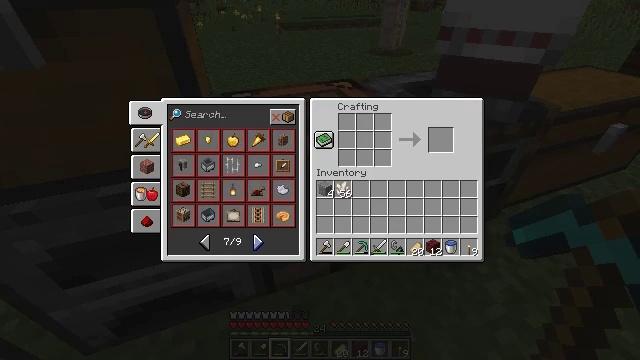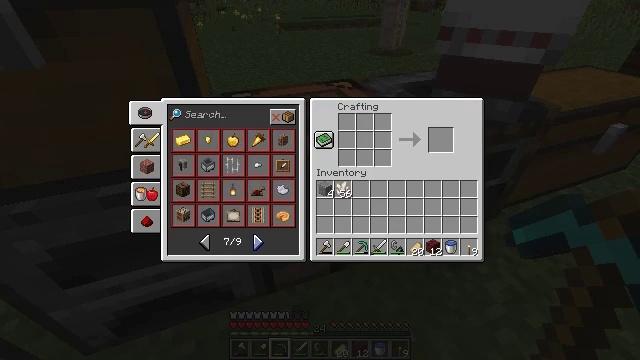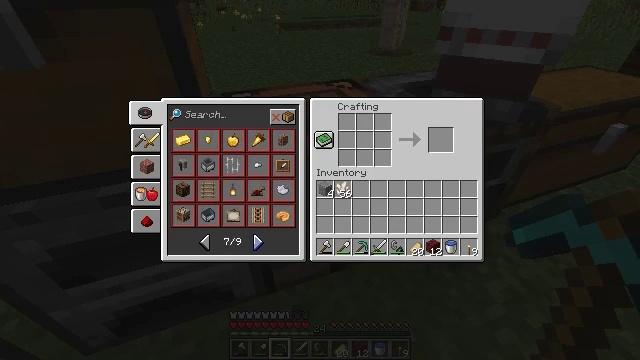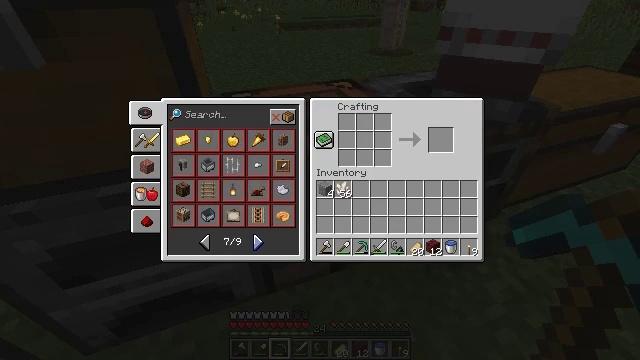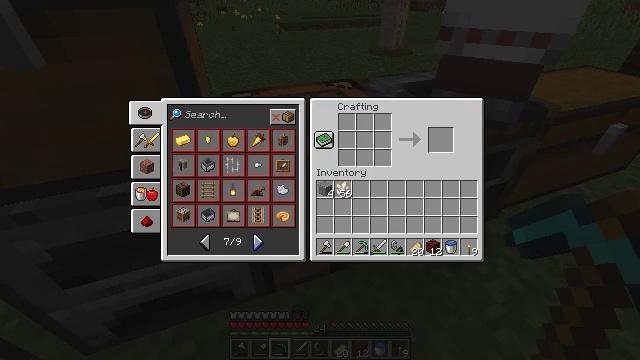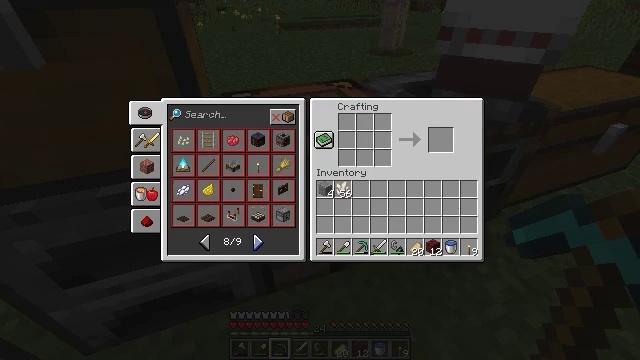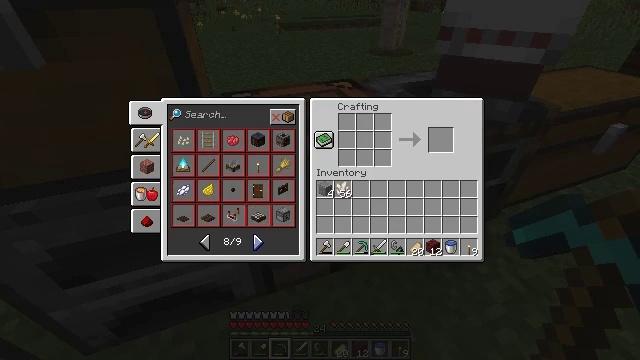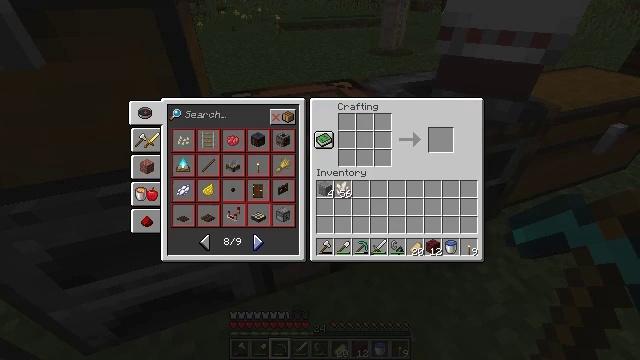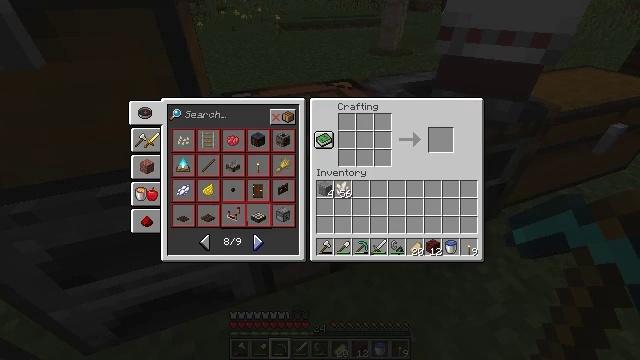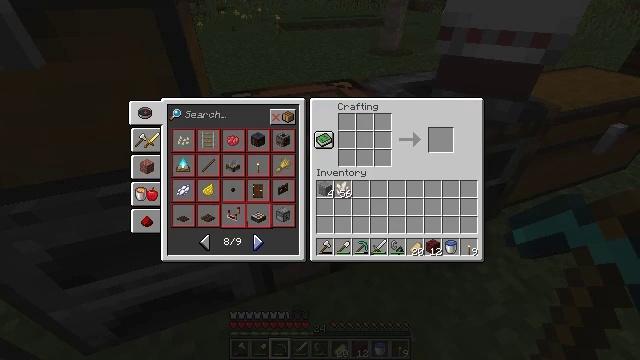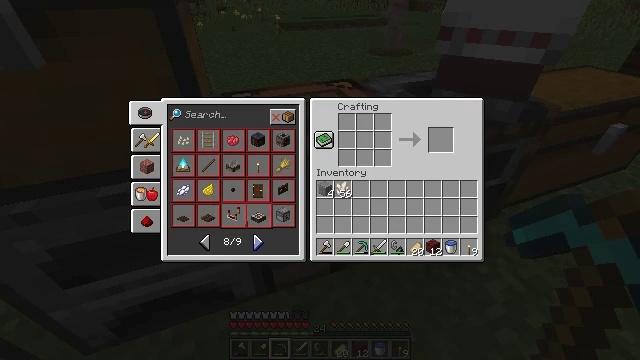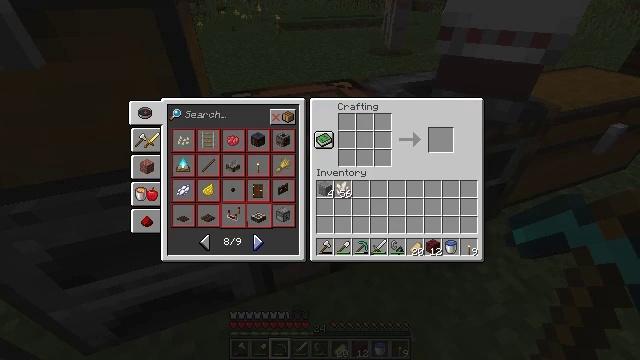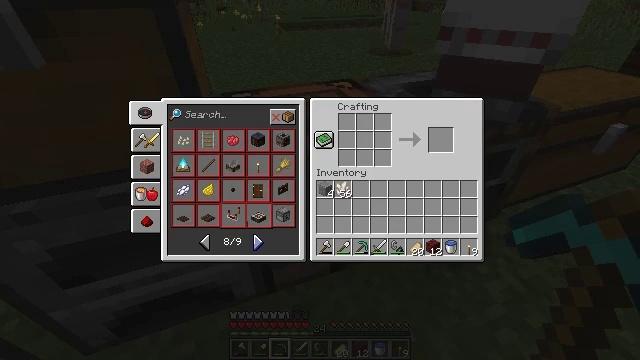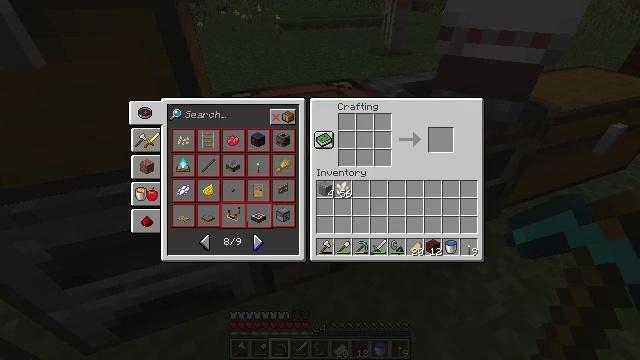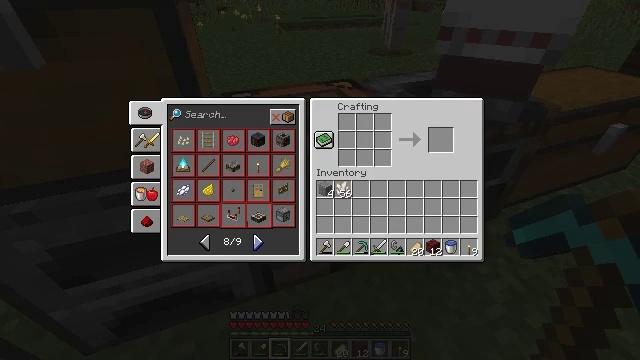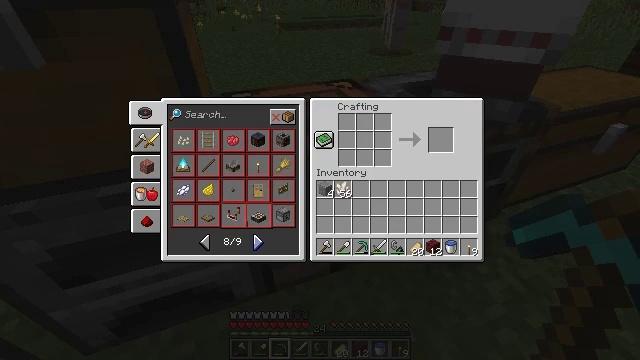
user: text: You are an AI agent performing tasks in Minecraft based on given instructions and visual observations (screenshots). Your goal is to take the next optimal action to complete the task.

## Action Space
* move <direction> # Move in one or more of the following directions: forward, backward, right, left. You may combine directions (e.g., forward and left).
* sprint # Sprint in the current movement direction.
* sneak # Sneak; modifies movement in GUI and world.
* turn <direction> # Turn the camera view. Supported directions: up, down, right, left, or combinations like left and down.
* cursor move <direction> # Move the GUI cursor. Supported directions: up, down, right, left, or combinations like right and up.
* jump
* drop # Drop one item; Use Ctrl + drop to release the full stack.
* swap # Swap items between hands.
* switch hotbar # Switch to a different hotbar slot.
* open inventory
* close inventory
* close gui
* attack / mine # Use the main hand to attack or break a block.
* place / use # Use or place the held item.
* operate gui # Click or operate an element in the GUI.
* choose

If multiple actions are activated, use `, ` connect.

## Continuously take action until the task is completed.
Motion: motion action
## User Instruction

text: Get stone stairs by crafting with stone.
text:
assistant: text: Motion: no_op
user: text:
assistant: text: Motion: no_op
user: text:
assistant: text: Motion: no_op
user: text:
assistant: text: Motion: no_op
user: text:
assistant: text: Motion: attack / mine
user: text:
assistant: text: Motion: attack / mine
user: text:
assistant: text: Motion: attack / mine
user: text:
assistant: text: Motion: no_op
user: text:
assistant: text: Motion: no_op
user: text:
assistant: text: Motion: no_op
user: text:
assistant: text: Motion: no_op
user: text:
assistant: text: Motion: no_op
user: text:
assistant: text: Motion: no_op
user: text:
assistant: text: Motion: no_op
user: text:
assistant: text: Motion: no_op
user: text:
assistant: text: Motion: no_op
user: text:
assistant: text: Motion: no_op
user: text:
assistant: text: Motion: no_op
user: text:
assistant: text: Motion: no_op
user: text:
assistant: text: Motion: no_op
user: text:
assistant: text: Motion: no_op
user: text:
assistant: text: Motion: no_op
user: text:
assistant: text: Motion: no_op
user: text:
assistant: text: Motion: no_op
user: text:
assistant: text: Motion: no_op
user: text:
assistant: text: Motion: no_op
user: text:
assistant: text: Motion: no_op
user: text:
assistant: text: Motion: no_op
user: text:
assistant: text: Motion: no_op
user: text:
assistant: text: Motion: no_op